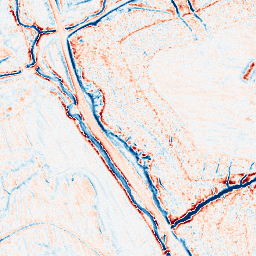
Category: edge_preserving
Decomposition family: anisotropic_diffusion
Decomposition parameters: iterations: 20
kappa: 100
gamma: 0.1
Upsampling method: bicubic_16x
Upsampling parameters: scale: 16
Upsampling scale: 16